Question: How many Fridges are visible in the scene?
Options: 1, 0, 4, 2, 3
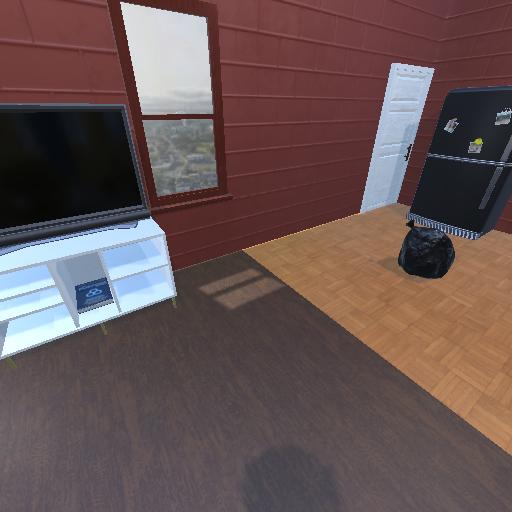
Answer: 1